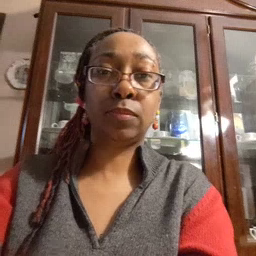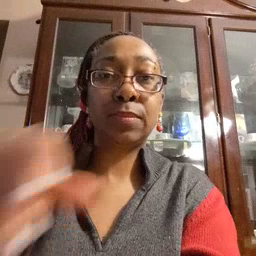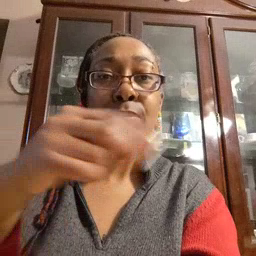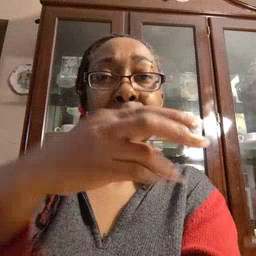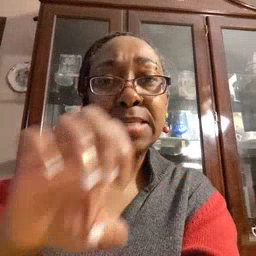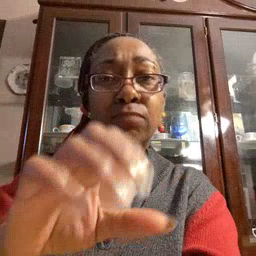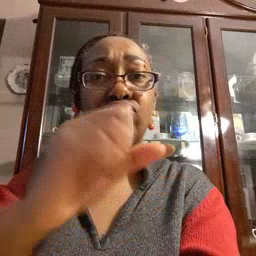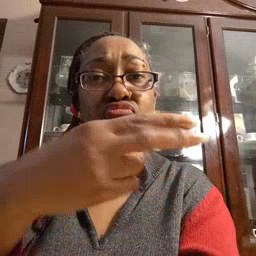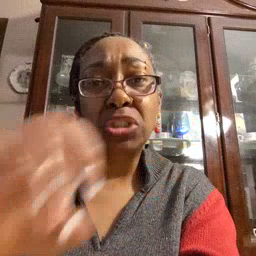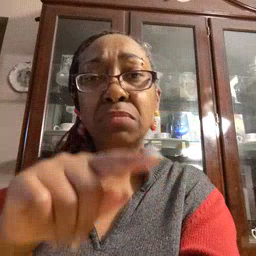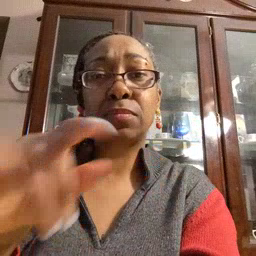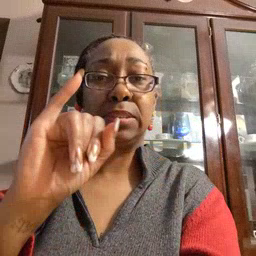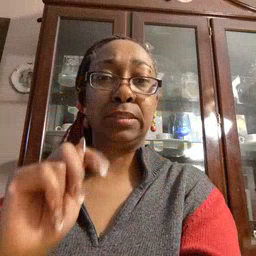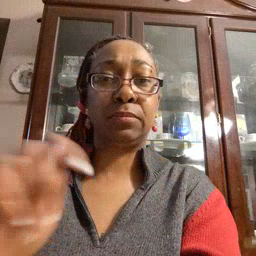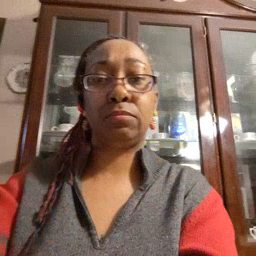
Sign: hesheit